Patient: sex M, age 60
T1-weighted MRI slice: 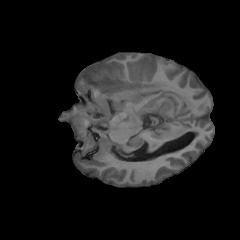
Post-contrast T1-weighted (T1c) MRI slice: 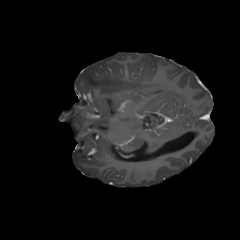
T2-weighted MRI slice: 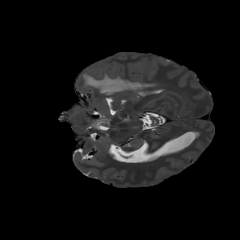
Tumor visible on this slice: yes
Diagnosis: Glioblastoma, IDH-wildtype
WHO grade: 4